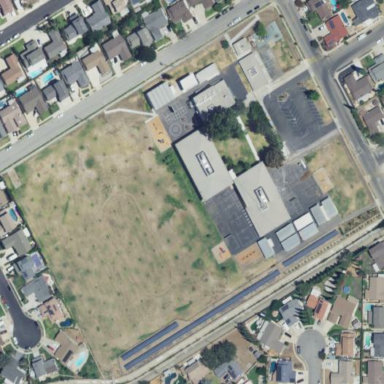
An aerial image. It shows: School.